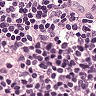
Metastatic tissue present: no